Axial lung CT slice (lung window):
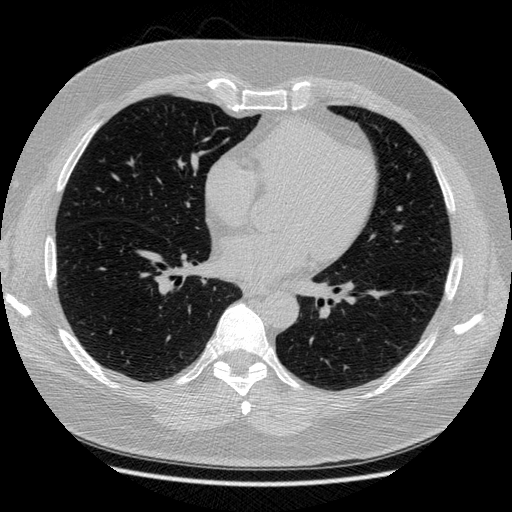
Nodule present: no